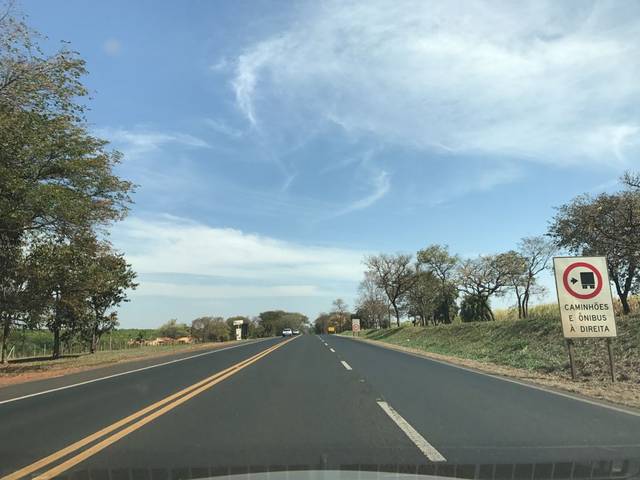
Region: Brazil
Coordinates: -20.639, -49.339